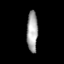
Tissue: skin
Cell type: Epithelial cells
Senescence score: 0.2632
Nuclear area (px): 441
Mean DAPI intensity: 163.127